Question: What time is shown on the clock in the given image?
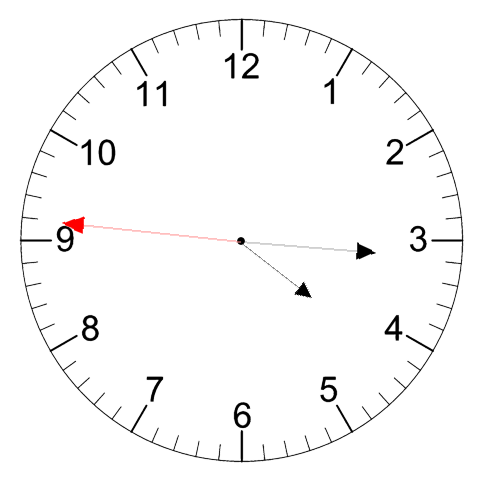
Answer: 04:15:46